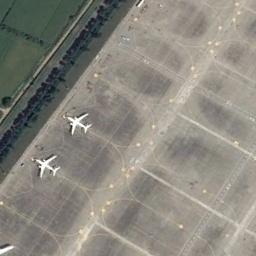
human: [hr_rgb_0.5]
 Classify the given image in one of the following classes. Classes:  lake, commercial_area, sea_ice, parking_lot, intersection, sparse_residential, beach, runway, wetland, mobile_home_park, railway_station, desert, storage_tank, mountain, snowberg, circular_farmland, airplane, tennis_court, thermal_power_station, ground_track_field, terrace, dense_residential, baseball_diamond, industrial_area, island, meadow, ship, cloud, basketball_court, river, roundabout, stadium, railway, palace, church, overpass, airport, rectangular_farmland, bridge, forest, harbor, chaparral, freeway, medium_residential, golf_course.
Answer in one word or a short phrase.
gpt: airplane